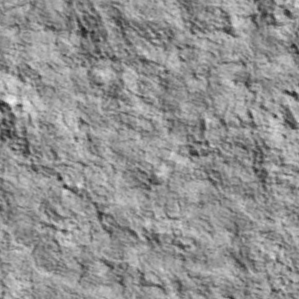
Label: non_frost